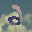
Label: 2